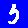
Digit: 3